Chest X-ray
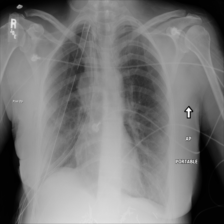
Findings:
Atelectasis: negative
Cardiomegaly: negative
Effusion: negative
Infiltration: negative
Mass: negative
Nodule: negative
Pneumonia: negative
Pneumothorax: negative
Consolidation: negative
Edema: negative
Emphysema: negative
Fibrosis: negative
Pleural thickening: negative
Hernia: negative